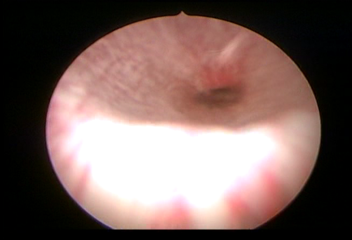
Modality: WLC
Class: Normal mucosa
Bladder cancer association: No